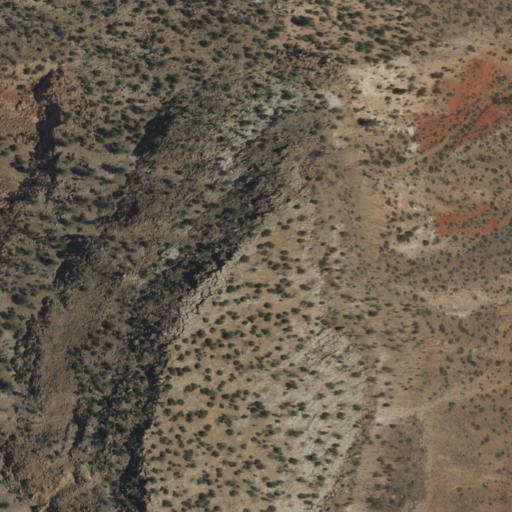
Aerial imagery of mountain in New Mexico named Mesa Garcia containing shrub and evergreen forest